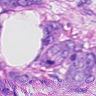
Metastatic tissue present: yes